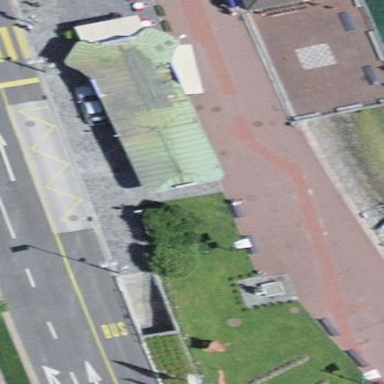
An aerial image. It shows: Kiosk.